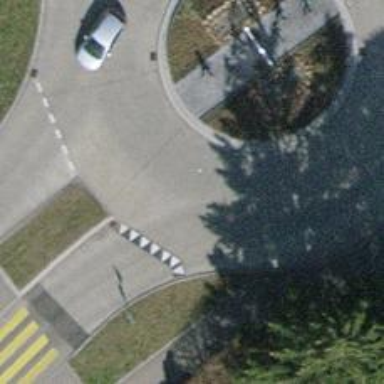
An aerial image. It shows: Secondary road with concrete surface.